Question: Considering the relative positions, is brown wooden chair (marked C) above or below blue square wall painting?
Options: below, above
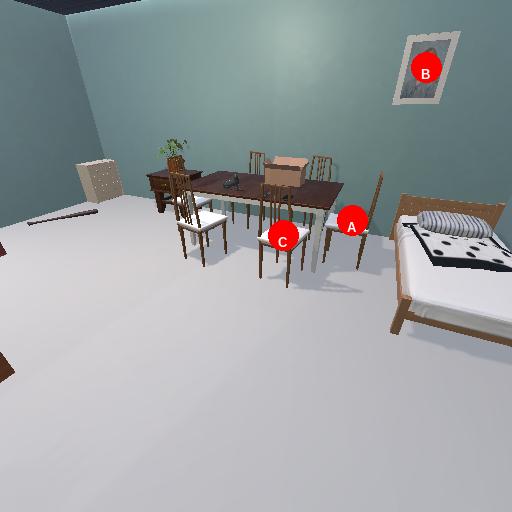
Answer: below